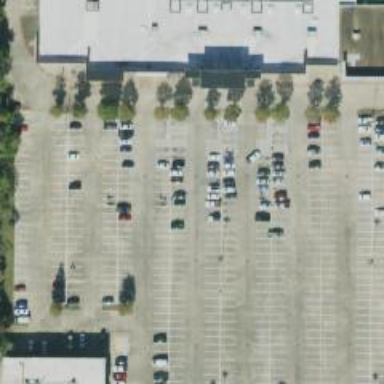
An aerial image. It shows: Parking space is available.